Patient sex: F
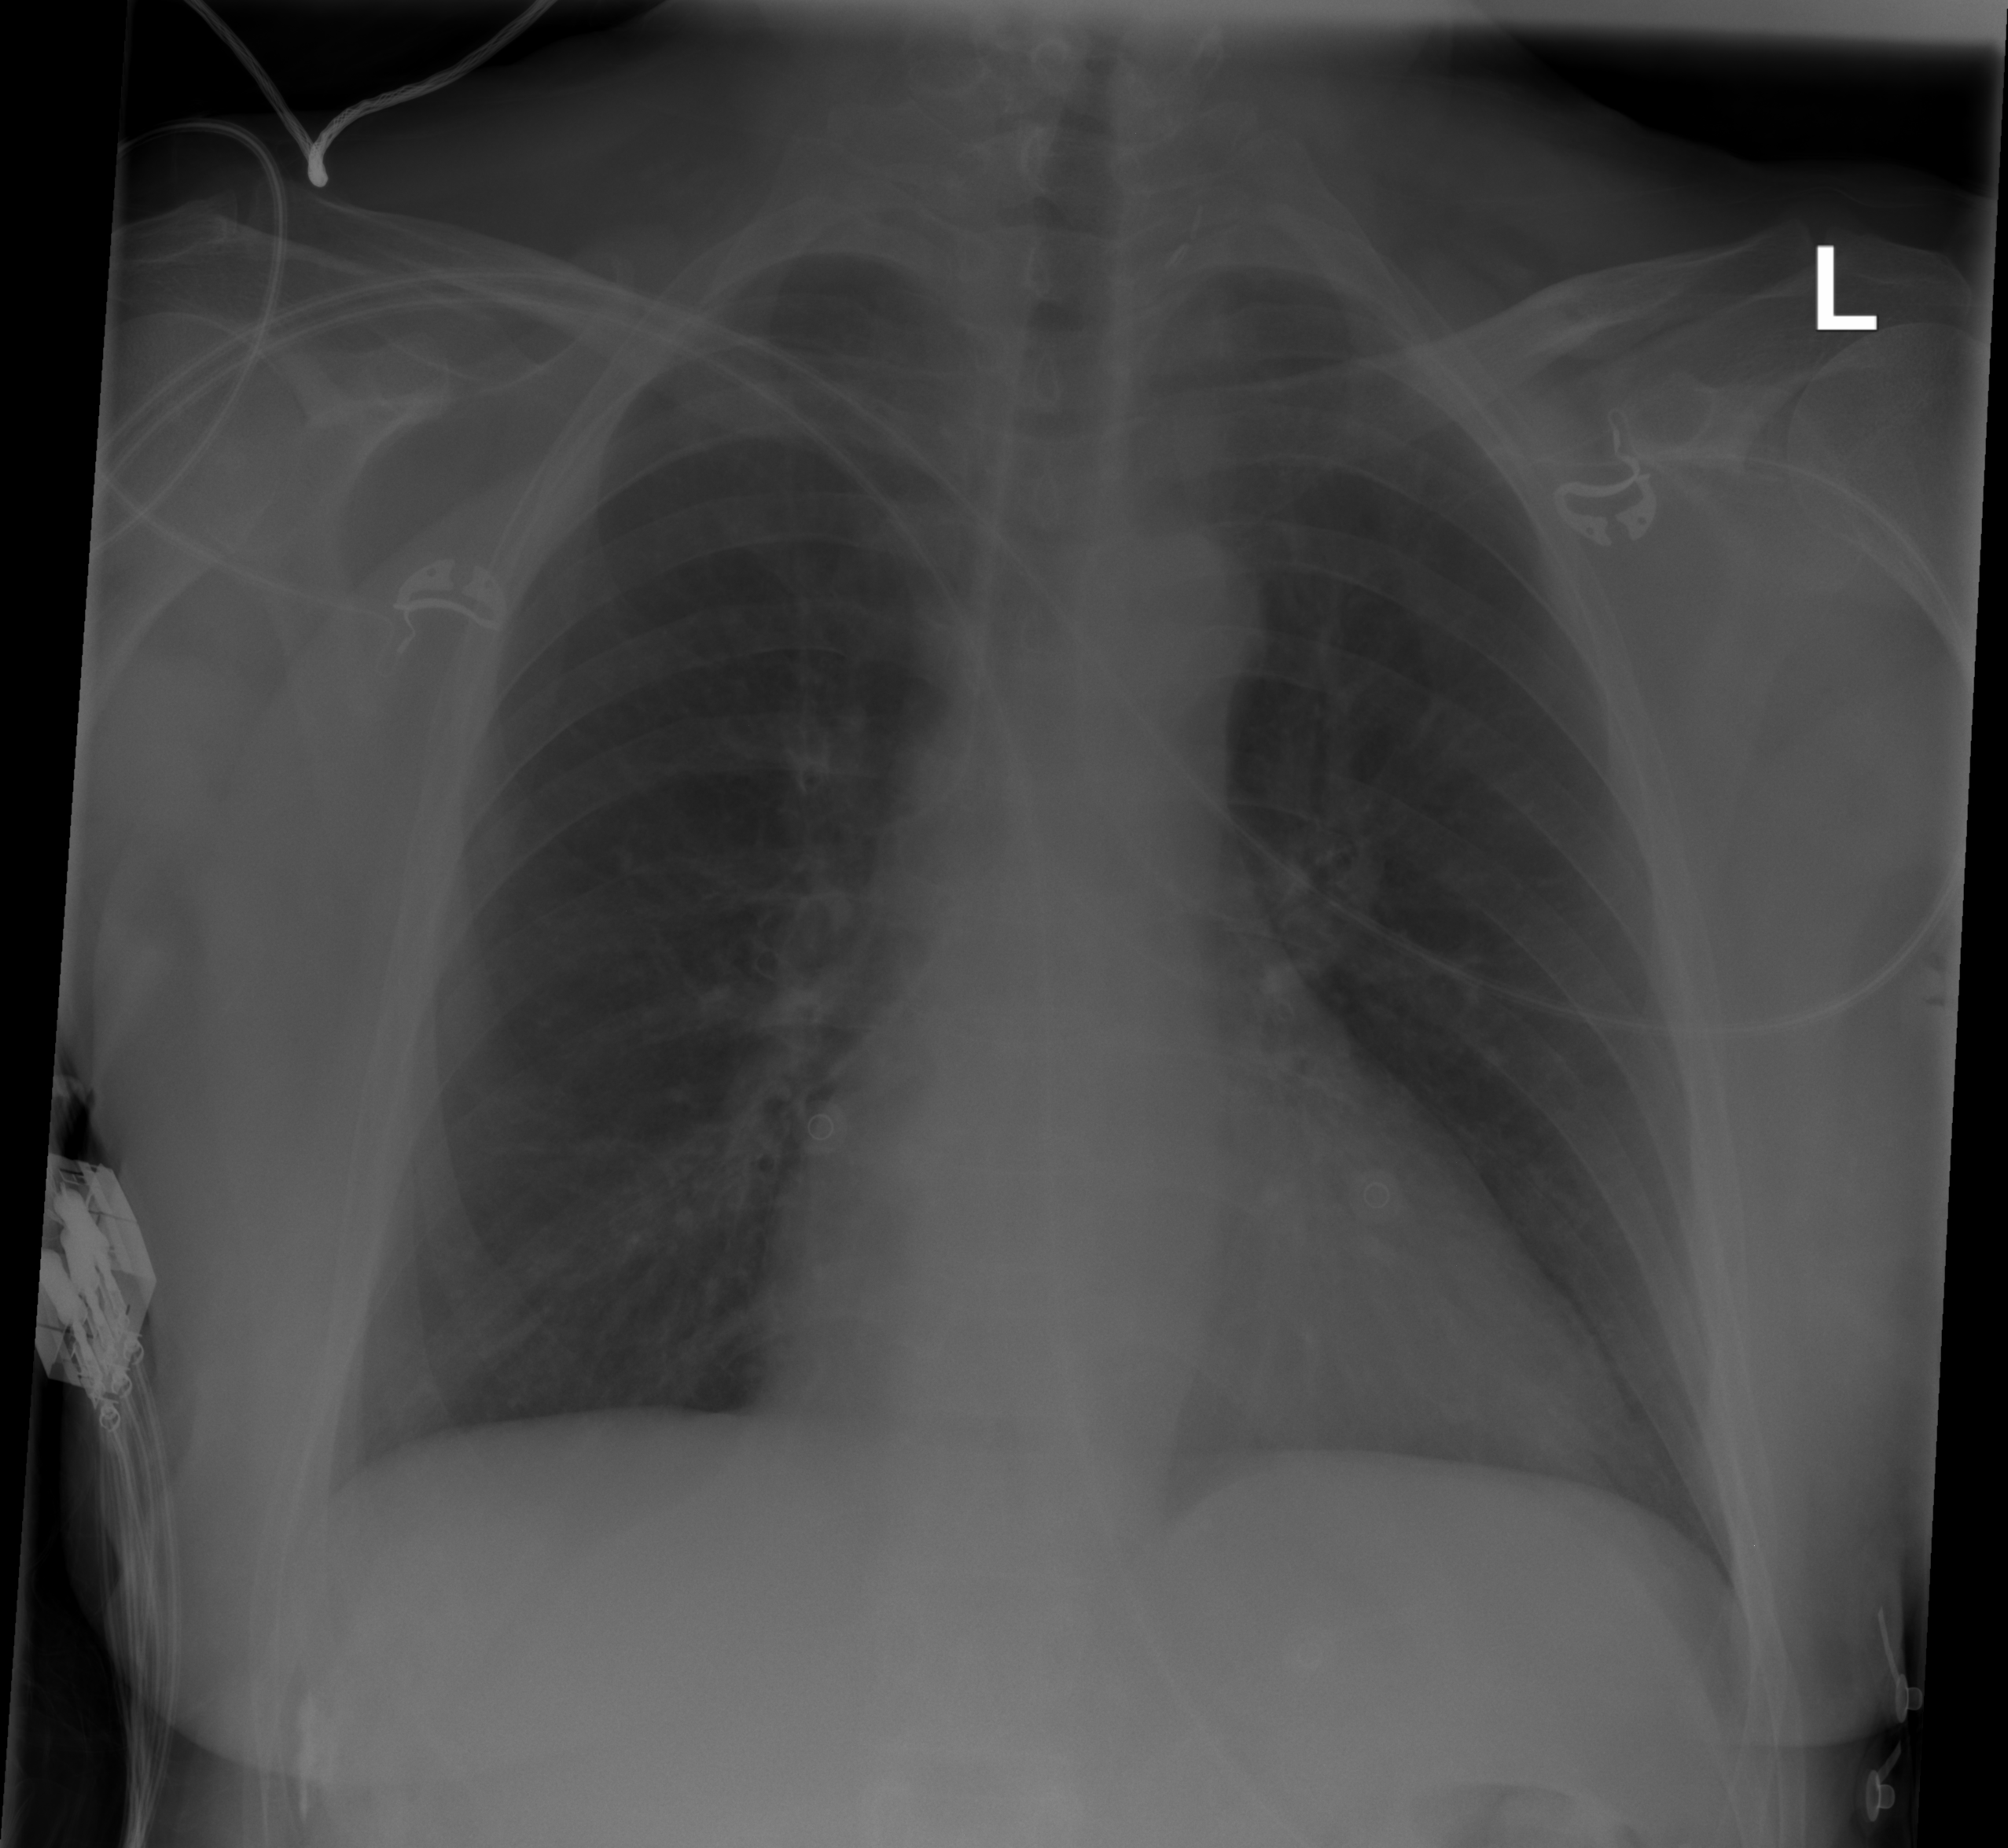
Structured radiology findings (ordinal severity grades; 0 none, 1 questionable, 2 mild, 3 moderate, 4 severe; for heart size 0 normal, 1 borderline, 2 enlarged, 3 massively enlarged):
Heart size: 2
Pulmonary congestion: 2
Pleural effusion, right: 0
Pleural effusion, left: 0
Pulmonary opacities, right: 0
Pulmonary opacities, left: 0
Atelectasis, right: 0
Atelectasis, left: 0